Question: I'm trying to implement a seemingly common feature in my app: to upload files in the background. I run such tasks by calling '-[UIApplication beginBackgroundTaskWithExpirationHandler:]', so those tasks are each identified by a 'UIBackgroundTaskIdentifier'.
Please take a look at the diagram below. Orange boxes are problem points for which I can't seem to find any answer.

Here are the questions for which I seek guidance:
Is it possible to get a list of running tasks that same app initiated in a previous session?
Is it possible to associate some kind of meta data, such as a URL string, with a background task, so we can know which task is uploading which file?
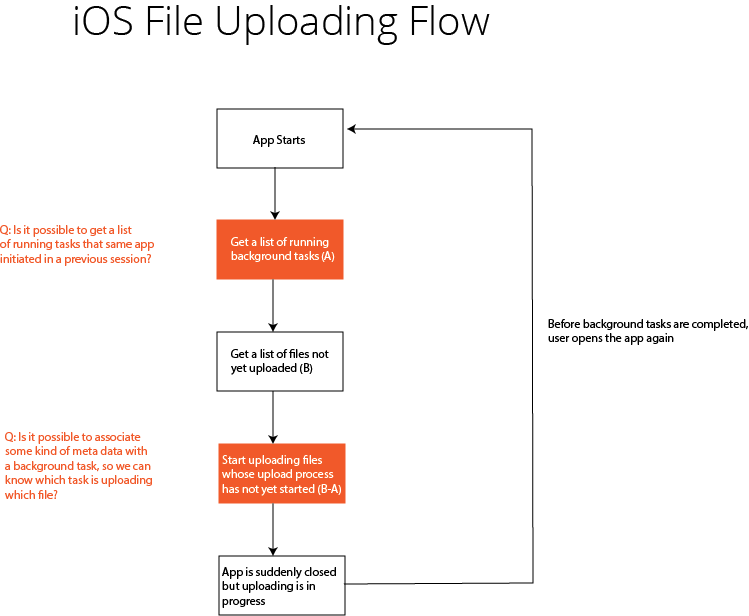
Answer: Are you using 'NSURLConnection' or 'NSURLSession'?
If 'NSURLSession', you can use 'getTasksWithCompletionHandler'. You can also use a background 'NSURLSessionConfiguration', rather than relying on 'beginBackgroundTaskWithExpirationHandler'. And it terms of keeping track of the requests, you can retrieve the 'originalRequest' from the task (and retrieve the URL from that), or update your model with the 'taskIdentifier' for the 'NSURLSessionTask', and cross reference requests in your own model that way.